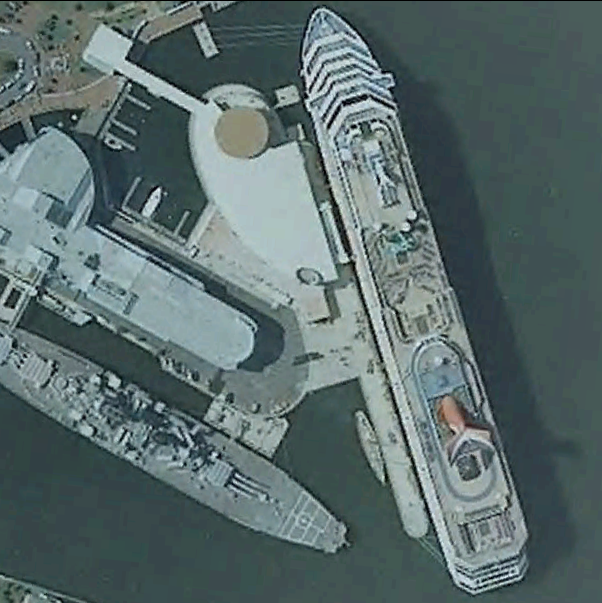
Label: Megayacht